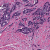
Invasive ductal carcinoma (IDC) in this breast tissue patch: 1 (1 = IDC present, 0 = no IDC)